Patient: sex F, age 60
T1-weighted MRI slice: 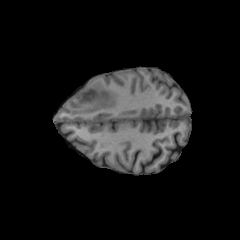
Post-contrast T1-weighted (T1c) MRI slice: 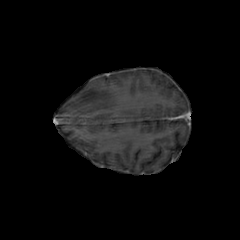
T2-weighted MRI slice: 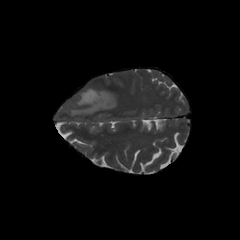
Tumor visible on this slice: yes
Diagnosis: Astrocytoma, IDH-mutant
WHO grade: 3